【题型】解答题　【知识点】立体几何　【难度】medium
如图，长方体$AC_1$中，$AB = BC = 3$，$BB_1 = 4$．$E$是棱$CC_1$上一点，且$BE \perp B_1C$，交$B_1C$于点$F$．

(1) 求证：$A_1C \perp$平面$EBD$；

(2) 求点$A$到平面$A_1B_1C$的距离．

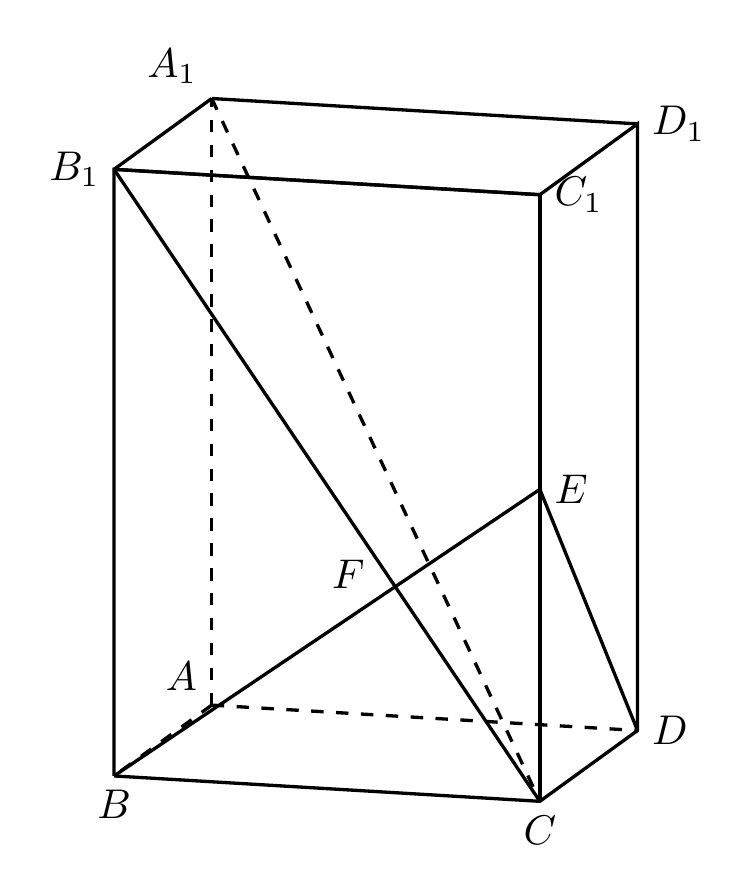
【解答】
\textbf{【答案】} (1) 证明见解析； \quad (2) $\dfrac{12}{5}$．

\vspace{1em}
\textbf{【分析】} (1) 分别以$AB$，$AD$，$AA_1$为$x$轴、$y$轴、$z$轴，建立空间直角坐标系，利用向量法证明即可；

(2) 设平面$A_1B_1C$的一个法向量为$\vec{m} = (x,y,z)$，求出法向量，利用向量法求解．

\vspace{1em}
\textbf{【解答】} 解：(1) 如图，分别以$AB$，$AD$，$AA_1$为$x$轴、$y$轴、$z$轴，建立空间直角坐标系，

$A(0,0,0)$，$A_1(0,0,4)$，$D(0,3,0)$，
$B(3,0,0)$，$C(3,3,0)$，$B_1(3,0,4)$，

因为$E$在$CC_1$上，故可设$E(3,3,t)$，又$BE \perp B_1C$，

所以$\overrightarrow{BE} \cdot \overrightarrow{B_1C} = (0,3,t) \cdot (0,3,-4) = 0 + 9 - 4t = 0$，

解得$t = \dfrac{9}{4}$，所以$E\left(3,3,\dfrac{9}{4}\right)$，

所以$\overrightarrow{A_1C} = (3,3,-4)$，$\overrightarrow{BE} = \left(0,3,\dfrac{9}{4}\right)$，$\overrightarrow{DE} = \left(3,0,\dfrac{9}{4}\right)$．

因为$\overrightarrow{A_1C} \cdot \overrightarrow{BE} = 3 \times 0 + 3 \times 3 + (-4) \times \dfrac{9}{4} = 0$，
$\overrightarrow{A_1C} \cdot \overrightarrow{DE} = 3 \times 3 + 3 \times 0 + (-4) \times \dfrac{9}{4} = 0$，

所以$\overrightarrow{A_1C} \perp \overrightarrow{BE}$，$\overrightarrow{A_1C} \perp \overrightarrow{DE}$，即$A_1C \perp BE$，$A_1C \perp DE$．

因为$BE \cap DE = E$，$BE$，$DE \subset$平面$EBD$，所以$A_1C \perp$平面$EBD$．

(2) 由(1)得$\overrightarrow{A_1B_1} = (3,0,0)$，$\overrightarrow{B_1C} = (0,3,-4)$，

设平面$A_1B_1C$的一个法向量为$\vec{m} = (x,y,z)$，

则
\[
\begin{cases}
\overrightarrow{A_1B_1} \cdot \vec{m} = 0 \\
\overrightarrow{B_1C} \cdot \vec{m} = 0
\end{cases}
\quad \text{即} \quad
\begin{cases}
x = 0 \\
3y = 4z
\end{cases}
\]

令$z = 1$，得$y = \dfrac{4}{3}$，所以得$\vec{m} = \left(0,\dfrac{4}{3},1\right)$，

因为$\overrightarrow{AA_1} = (0,0,4)$，

所以点$A$到平面$A_1B_1C$的距离
\[
d = \frac{|\overrightarrow{AA_1} \cdot \vec{m}|}{|\vec{m}|} = \frac{4}{\sqrt{0^2 + \left(\dfrac{4}{3}\right)^2 + 1^2}} = \frac{4}{\dfrac{5}{3}} = \frac{12}{5}.
\]

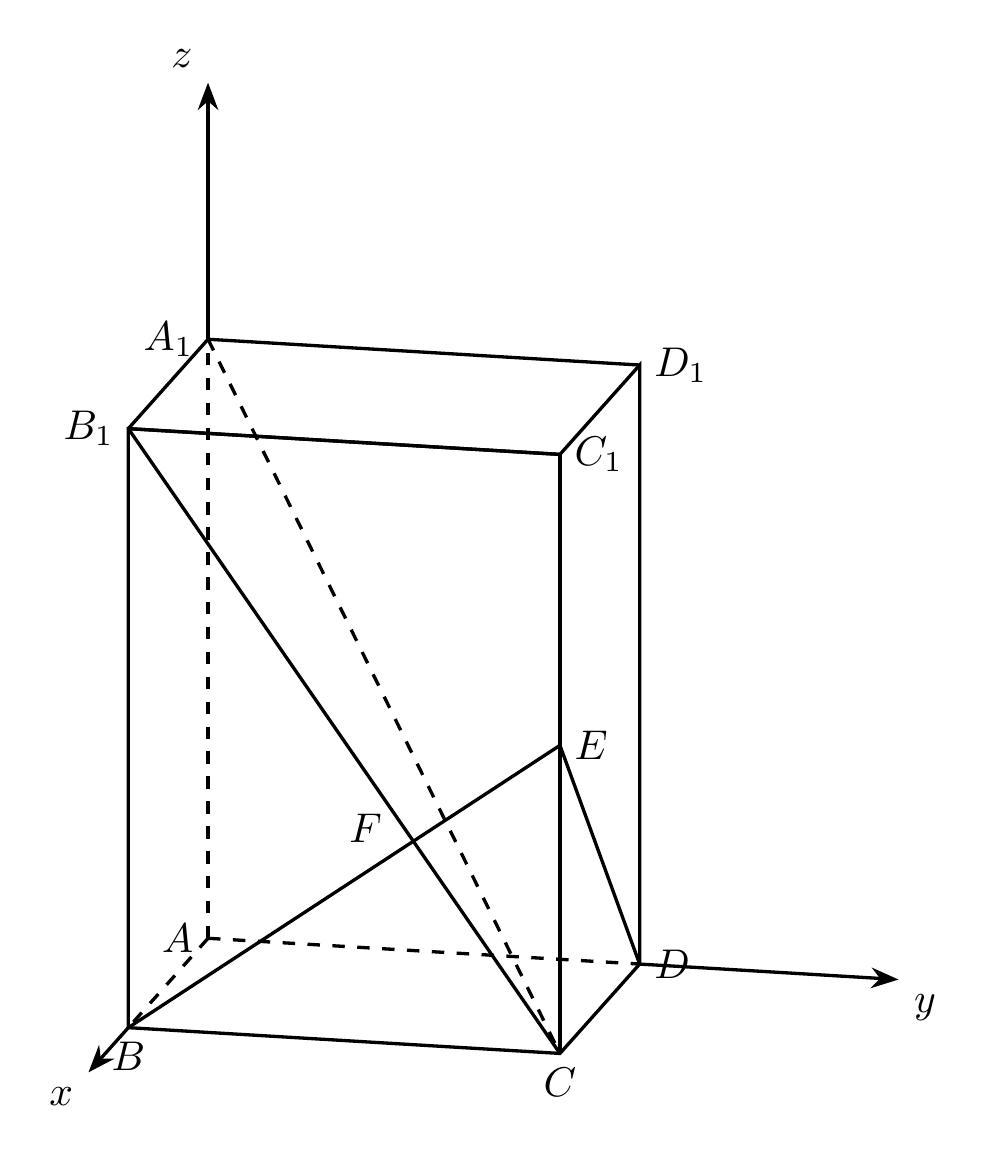